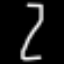
Label: hourglass